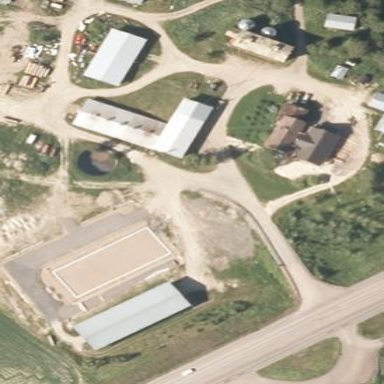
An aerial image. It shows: Farmyard area.